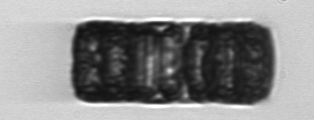
Label: Paralia_sulcata